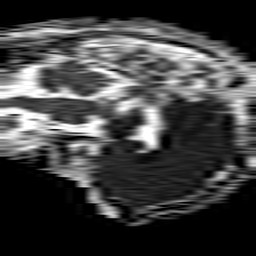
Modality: ADC
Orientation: sagittal
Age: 60
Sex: male
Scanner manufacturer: philips
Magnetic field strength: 1.5 T
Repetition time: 4.6 s
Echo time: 0.08631 s